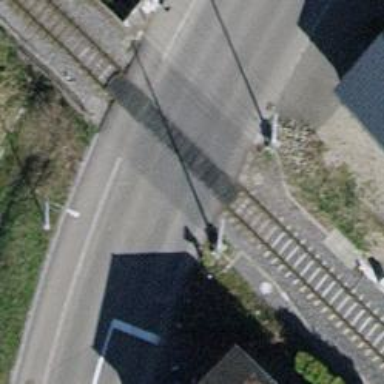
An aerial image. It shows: Full barrier level crossing on railway.